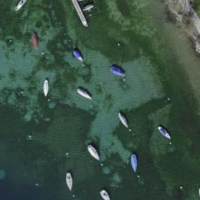
EUNIS habitat code: 14
Species observed at this site:
Trifolium repens